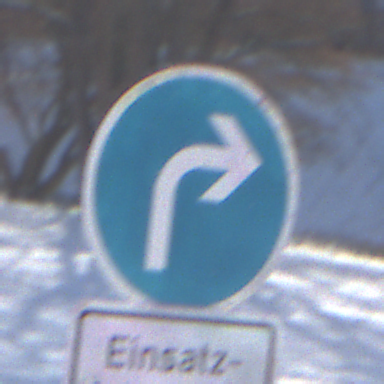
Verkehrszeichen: VorgeschriebeneFahrtrichtungRechts
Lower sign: BesondereFahrzeugeUndTransportgueter3
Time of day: MorningAfternoon
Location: Outdoor (Nature)
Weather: PartlyCloudy
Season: Winter
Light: Natural